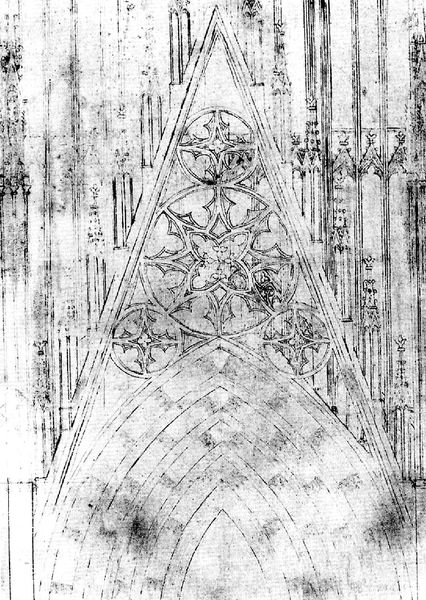
Titel: Straßburger Münster
Standort: Straßburg (EU - F)
Schlagwörter: weiß, dreieck, fenster, frankreich, schwarz, skizze, säulen, zeichen, zeichnung, architektur, spitze, kirche, gotik, rund, papier, bogen, fassade, giebel, spitz, detail, striche, tor, eingang, stern, dom, schwarz weiss, radierung, bleistift, entwurf, portal, gotisch, spitzbogen, mittelalter, rosetten, maßwerk, vierpass, köln, eingagn, hochgotik, entwurg, in den himmel, gewende